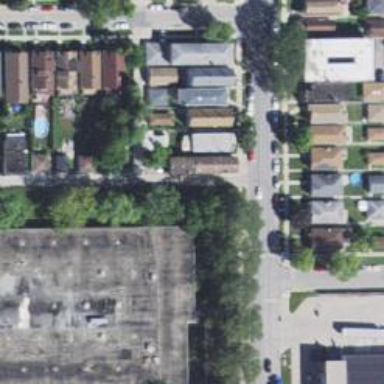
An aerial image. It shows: Alleyway designated as service road.